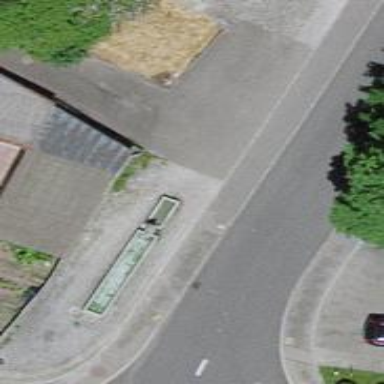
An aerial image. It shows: Beautiful fountain.